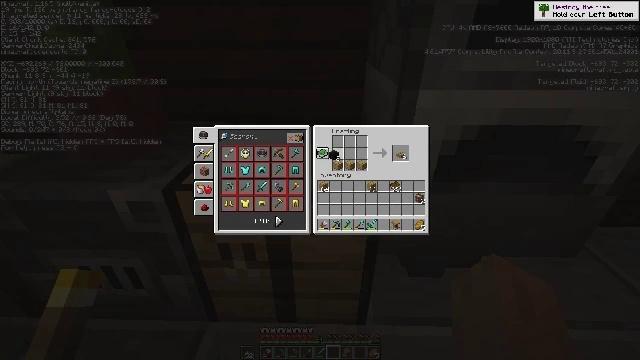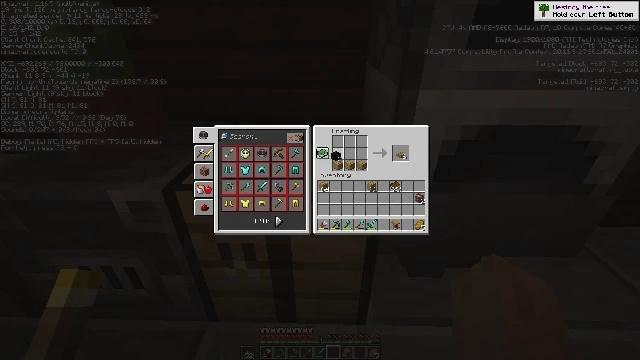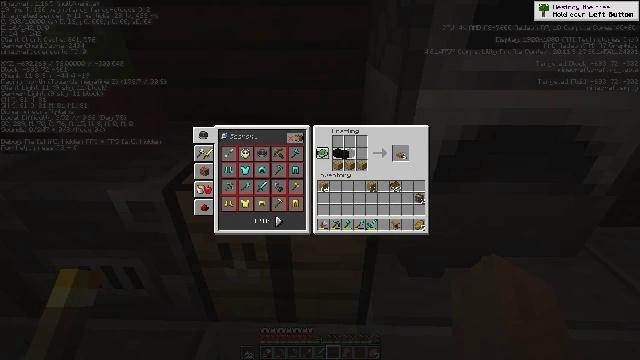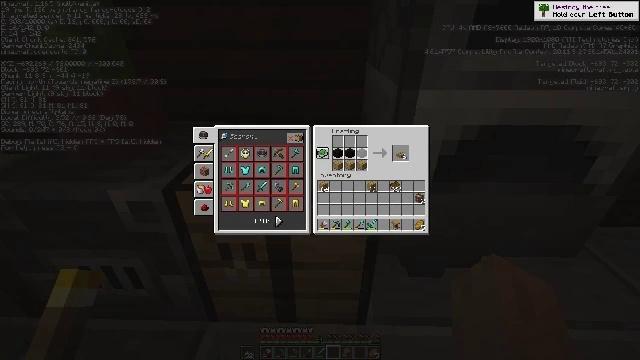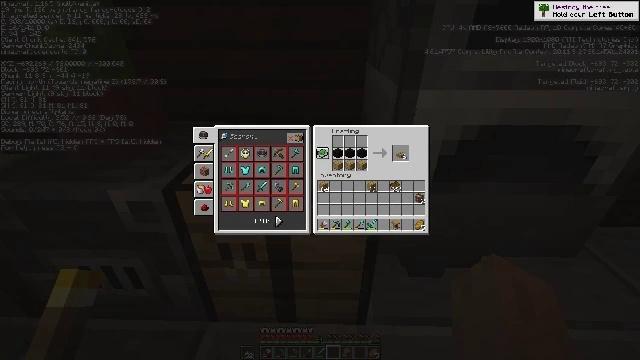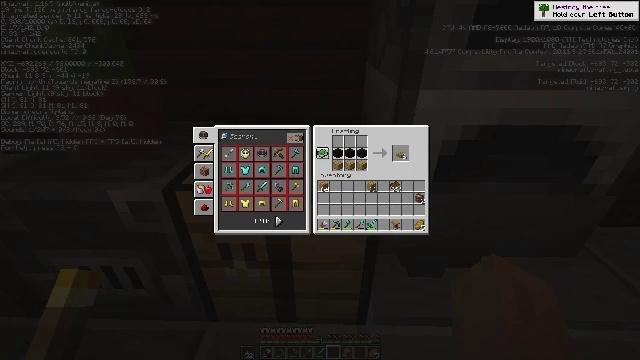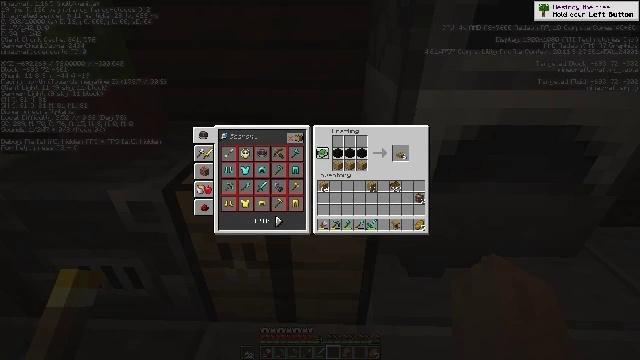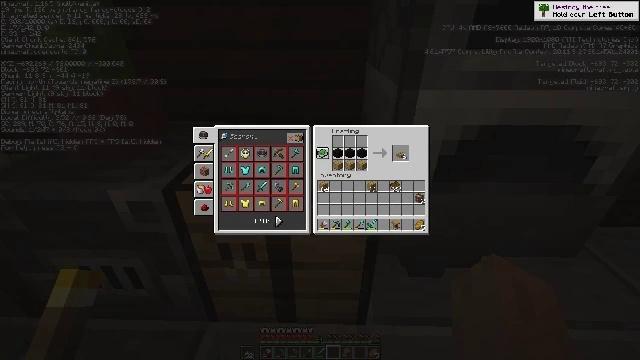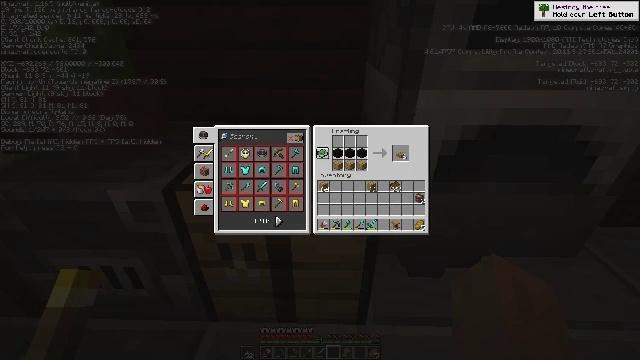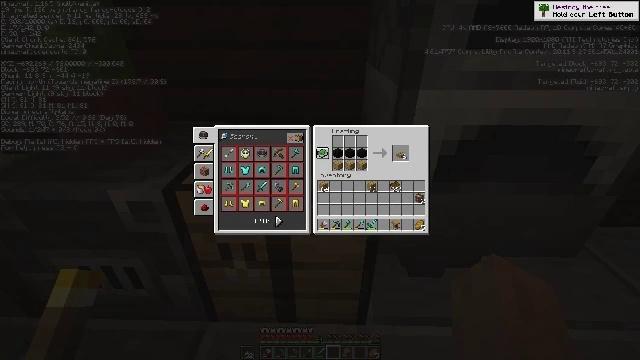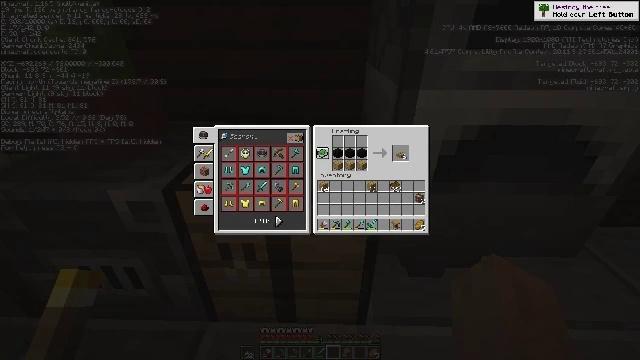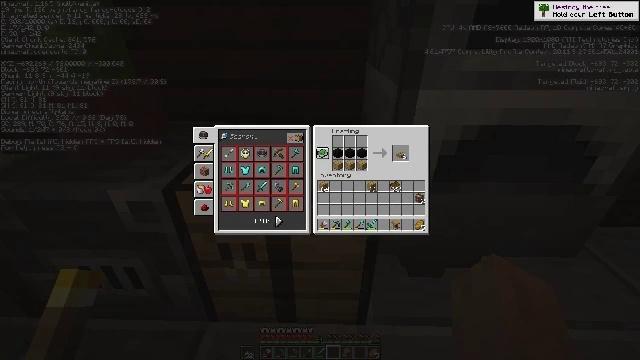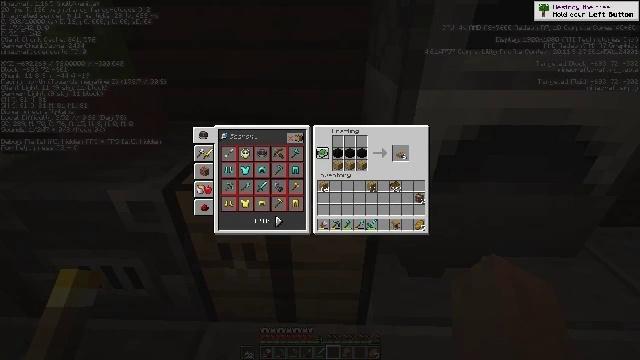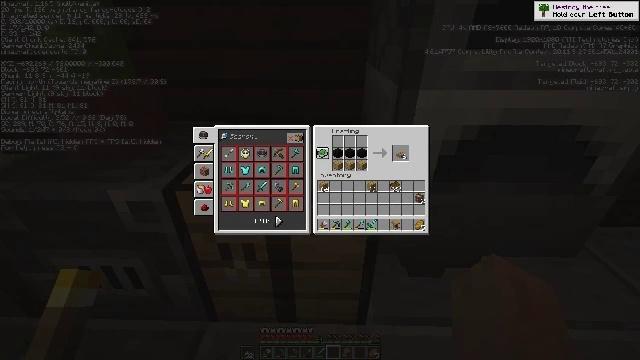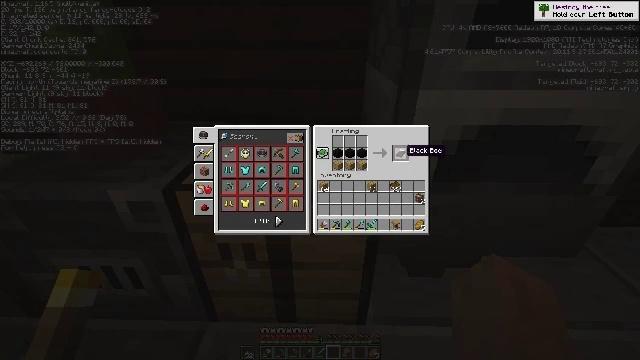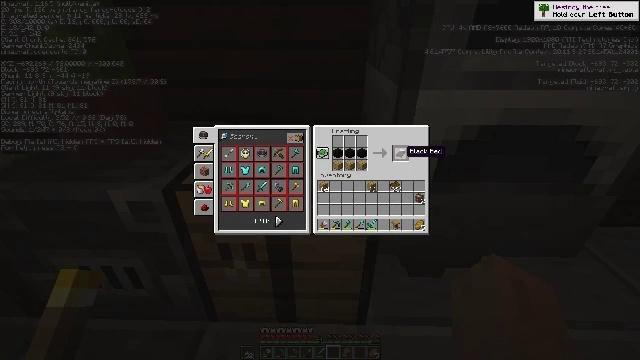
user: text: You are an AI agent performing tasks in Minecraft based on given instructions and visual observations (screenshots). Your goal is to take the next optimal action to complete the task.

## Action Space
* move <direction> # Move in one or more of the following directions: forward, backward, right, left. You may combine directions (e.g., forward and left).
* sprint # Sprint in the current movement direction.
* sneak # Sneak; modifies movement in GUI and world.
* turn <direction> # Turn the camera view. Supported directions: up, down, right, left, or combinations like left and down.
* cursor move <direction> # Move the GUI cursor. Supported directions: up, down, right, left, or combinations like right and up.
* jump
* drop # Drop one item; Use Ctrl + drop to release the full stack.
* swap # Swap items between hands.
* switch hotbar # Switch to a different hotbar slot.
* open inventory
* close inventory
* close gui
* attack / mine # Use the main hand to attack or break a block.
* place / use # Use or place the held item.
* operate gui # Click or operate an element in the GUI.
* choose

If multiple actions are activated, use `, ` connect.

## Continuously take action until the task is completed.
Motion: motion action
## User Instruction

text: Open the crafting table to make a black bed.
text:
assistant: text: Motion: use / place
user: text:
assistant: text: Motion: turn right, use / place
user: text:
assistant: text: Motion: turn right, use / place
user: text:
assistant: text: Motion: turn right, use / place
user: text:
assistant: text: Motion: use / place
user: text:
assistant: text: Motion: use / place
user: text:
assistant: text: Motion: use / place
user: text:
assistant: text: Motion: use / place
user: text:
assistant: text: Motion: no_op
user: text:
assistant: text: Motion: no_op
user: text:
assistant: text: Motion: no_op
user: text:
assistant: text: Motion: no_op
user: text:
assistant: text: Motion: no_op
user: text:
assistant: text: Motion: turn right
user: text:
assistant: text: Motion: no_op
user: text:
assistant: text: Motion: no_op
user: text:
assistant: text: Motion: no_op
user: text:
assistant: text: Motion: no_op
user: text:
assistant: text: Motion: no_op
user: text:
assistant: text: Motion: no_op
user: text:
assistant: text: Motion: no_op
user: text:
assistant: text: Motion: no_op
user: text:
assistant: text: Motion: no_op
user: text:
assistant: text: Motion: no_op
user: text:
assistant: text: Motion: attack / mine
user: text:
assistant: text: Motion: attack / mine
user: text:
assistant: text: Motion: turn down
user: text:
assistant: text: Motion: turn down
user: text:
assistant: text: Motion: turn down
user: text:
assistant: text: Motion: no_op